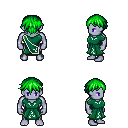
a pixel art fantasy rpg character, male body template, dark elf, purple skin, sash dress, red pants, green short bangs hairstyle, four views (front, back, left, right), 2x2 character sprite sheet, small pixel art, hard edges, no anti-aliasing